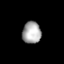
Tissue: lung
Cell type: Endothelial cells
Senescence score: 0.6171
Nuclear area (px): 401
Mean DAPI intensity: 169.322